Interaction volume radius: 5 \u00c5
Interaction volume height: 10 \u00c5
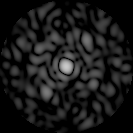
Disorder parameter: 0.8691